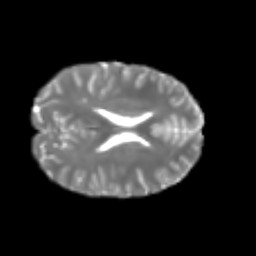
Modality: T2w
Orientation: axial
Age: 28
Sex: male
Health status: healthy